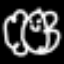
Label: angel